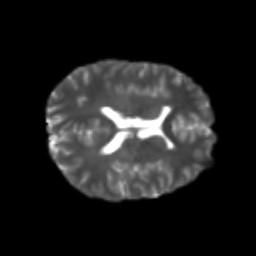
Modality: T2w
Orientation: axial
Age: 24
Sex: female
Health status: healthy
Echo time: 0.074 s